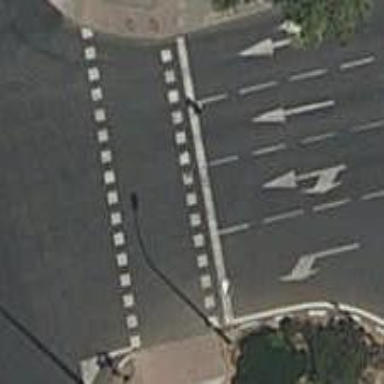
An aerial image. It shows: Road with traffic signals at the crossing.